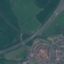
Label: Highway